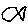
Label: fish